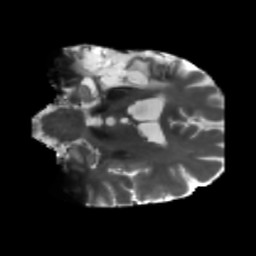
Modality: T2w
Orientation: coronal
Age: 47
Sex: male
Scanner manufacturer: siemens
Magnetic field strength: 3 T
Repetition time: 5.25 s
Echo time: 0.08 s